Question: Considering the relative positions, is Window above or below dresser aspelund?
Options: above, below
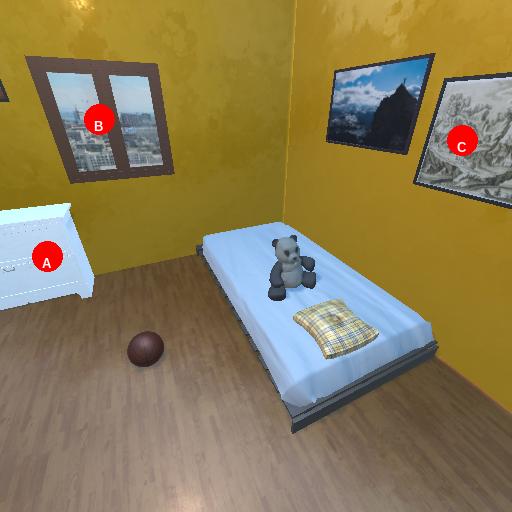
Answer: above